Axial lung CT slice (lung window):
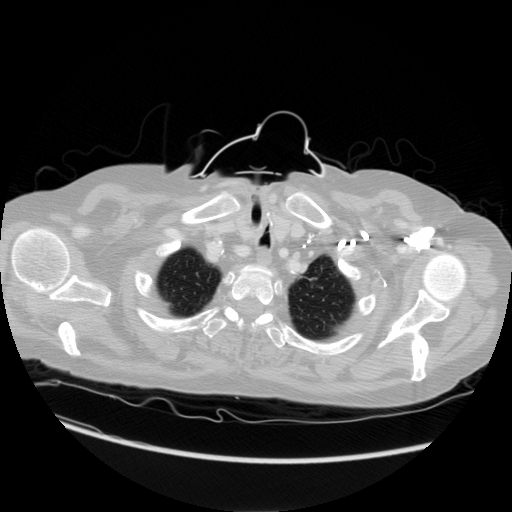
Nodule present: no